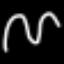
Label: squiggle